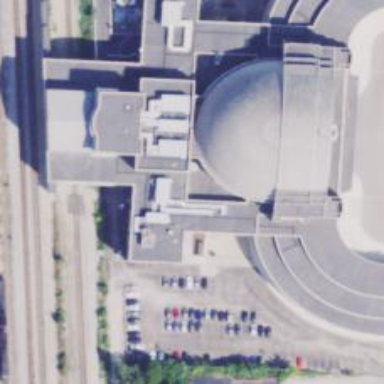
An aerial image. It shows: Building with dome-shaped roof.